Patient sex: M
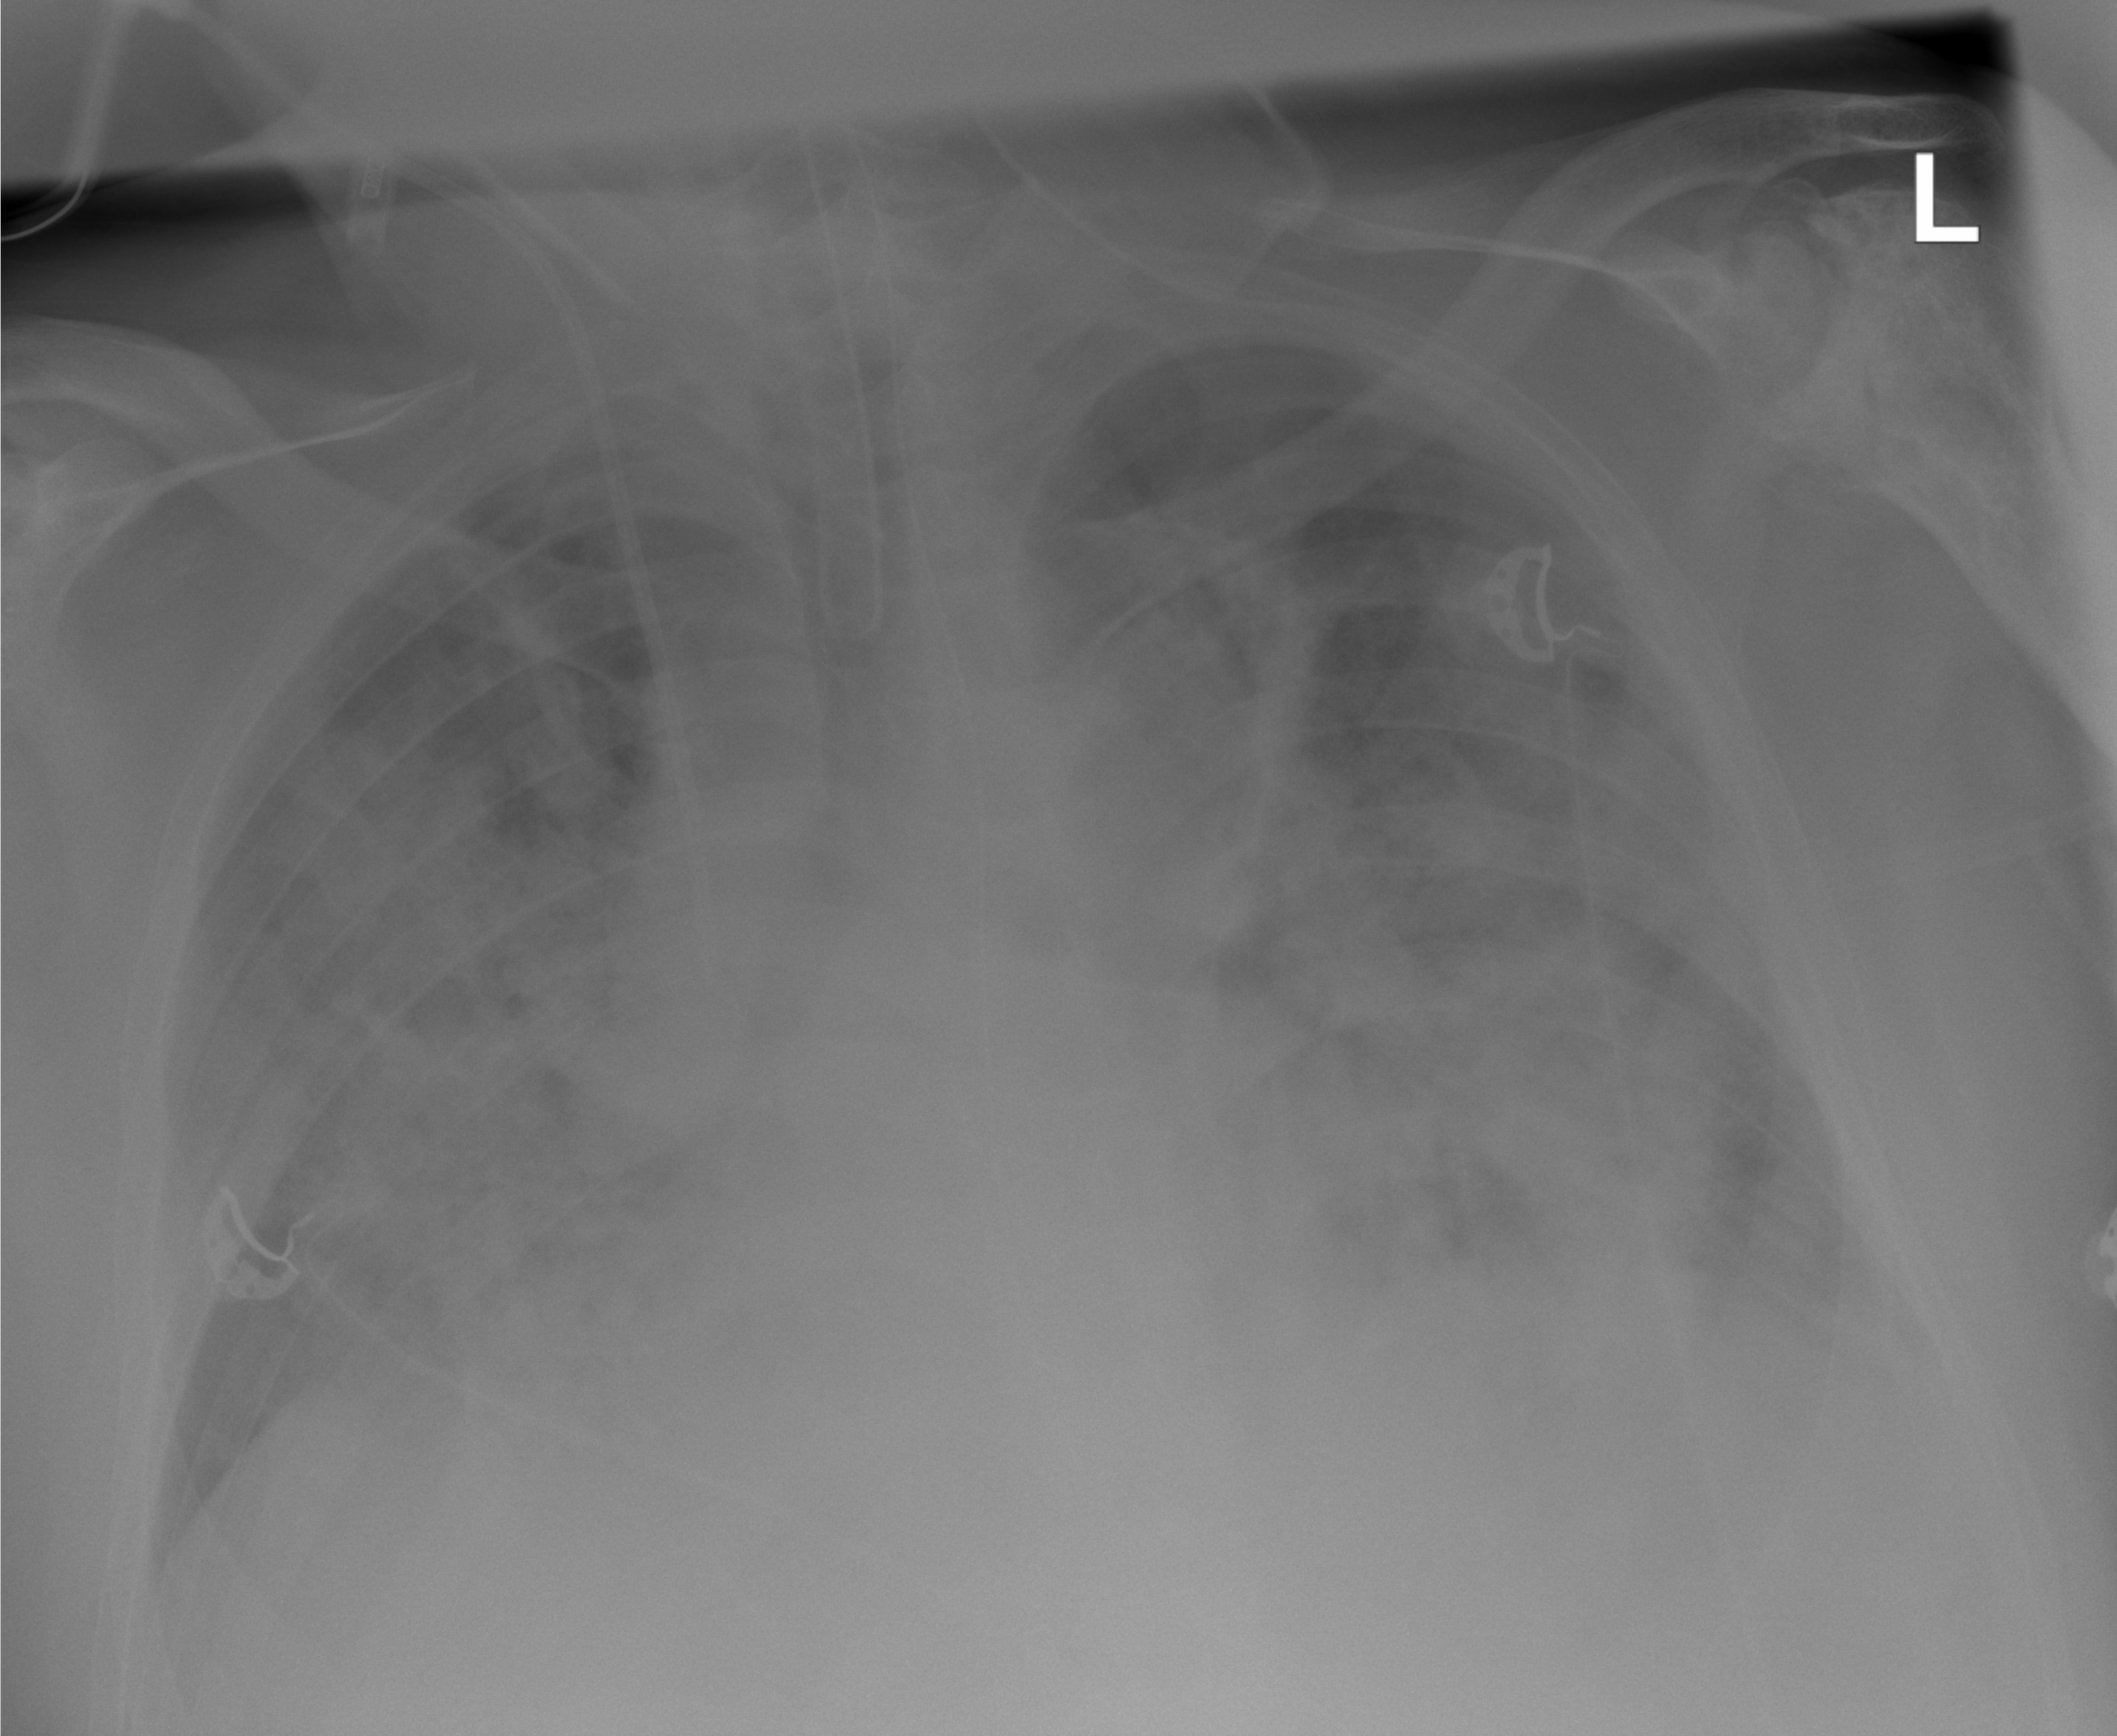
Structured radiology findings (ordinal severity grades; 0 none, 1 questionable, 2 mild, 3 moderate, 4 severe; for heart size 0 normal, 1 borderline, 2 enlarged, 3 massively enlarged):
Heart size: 0
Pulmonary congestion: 0
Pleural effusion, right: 2
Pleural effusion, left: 2
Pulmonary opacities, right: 3
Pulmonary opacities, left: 3
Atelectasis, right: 3
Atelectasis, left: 3